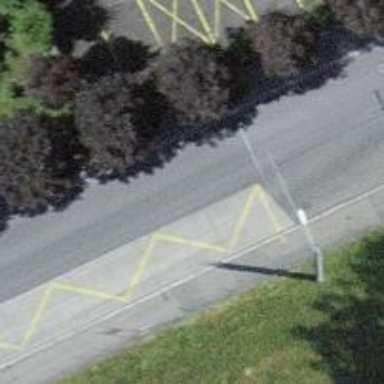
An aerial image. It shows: Trolleybus stop position for public transport.